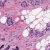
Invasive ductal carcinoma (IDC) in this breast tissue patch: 0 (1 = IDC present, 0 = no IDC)